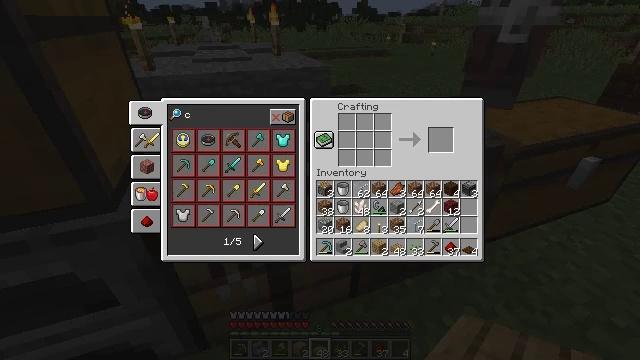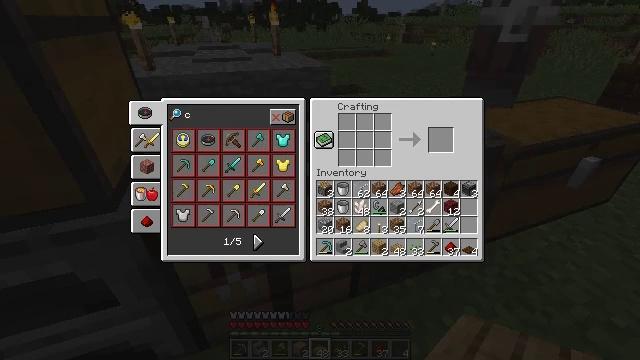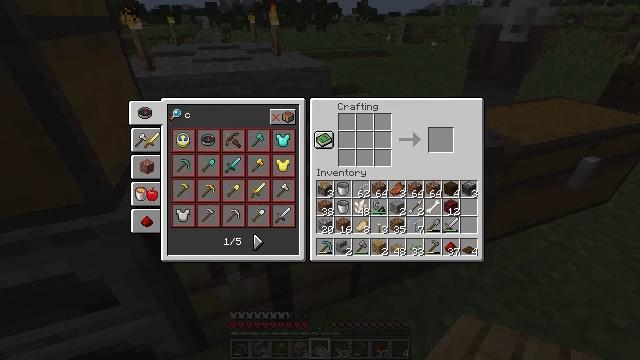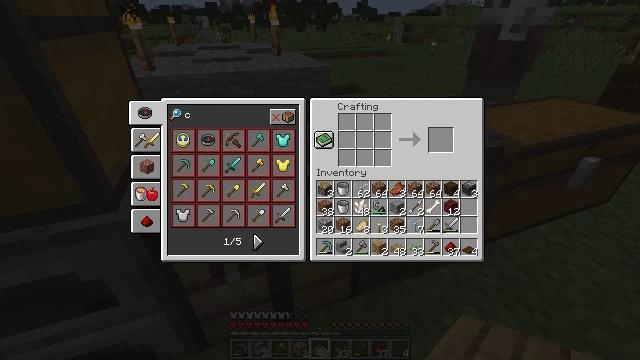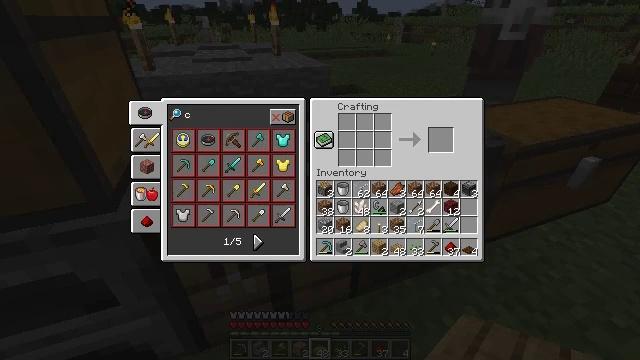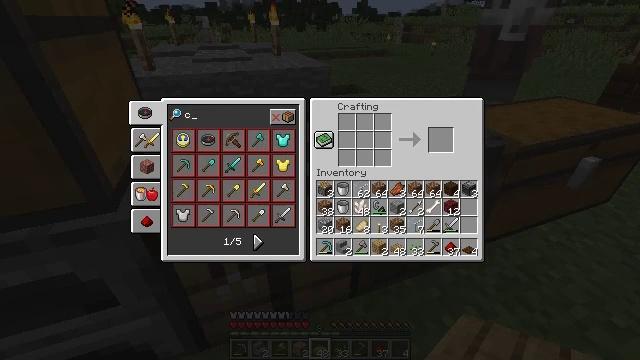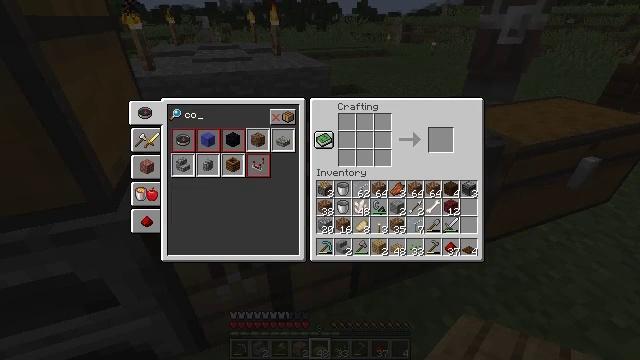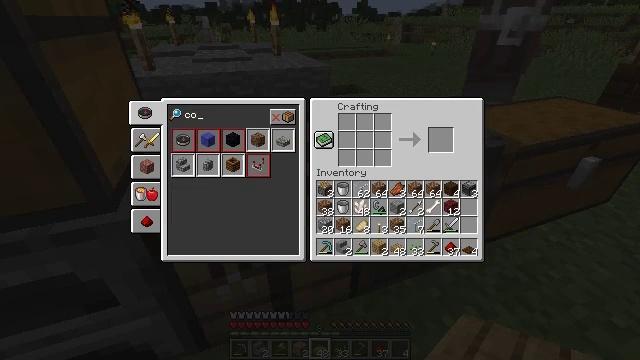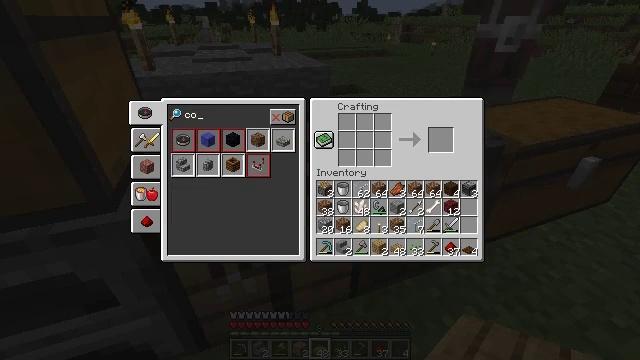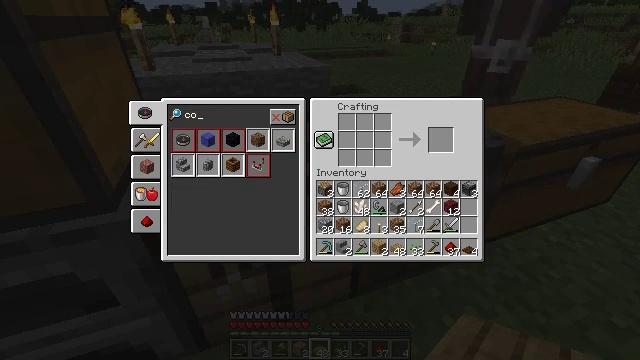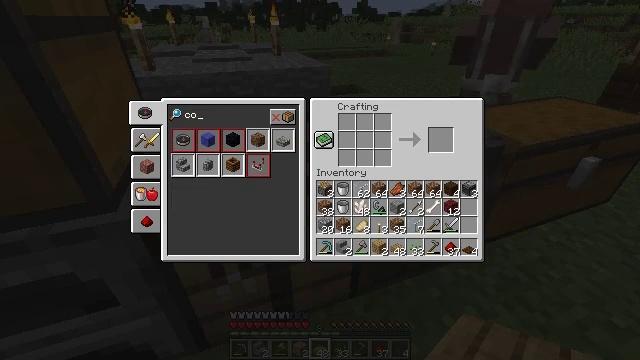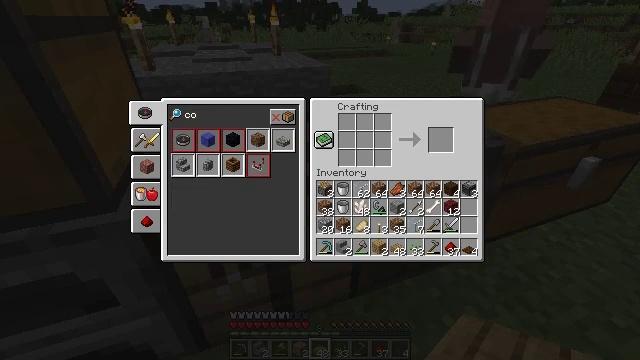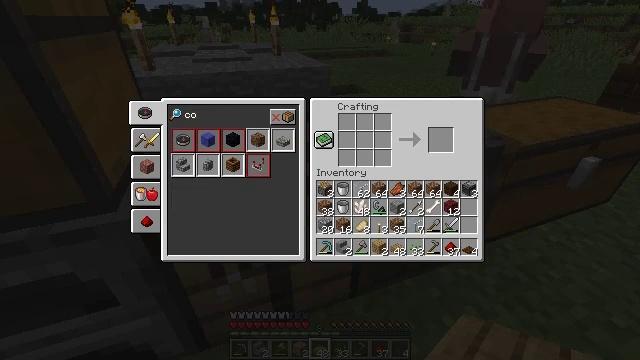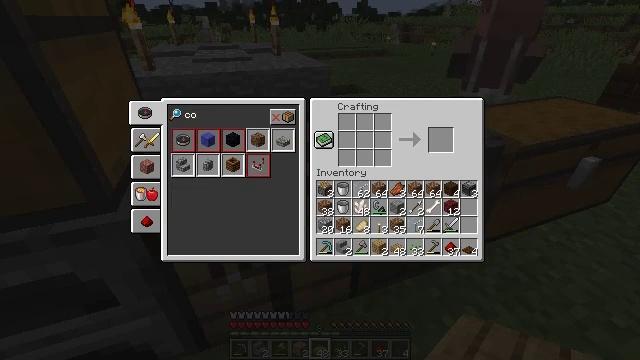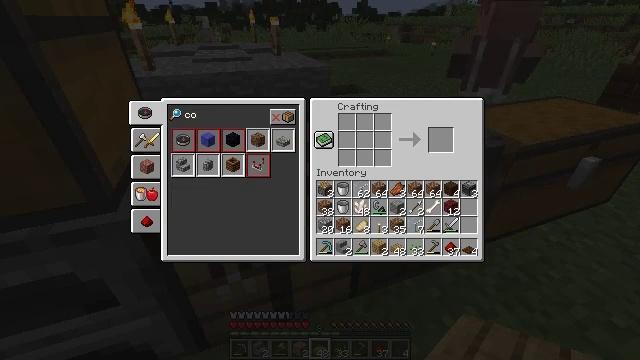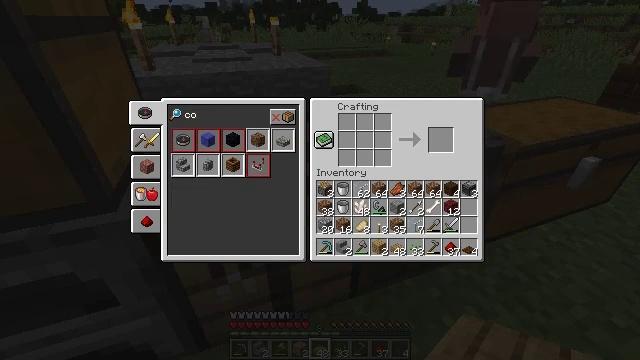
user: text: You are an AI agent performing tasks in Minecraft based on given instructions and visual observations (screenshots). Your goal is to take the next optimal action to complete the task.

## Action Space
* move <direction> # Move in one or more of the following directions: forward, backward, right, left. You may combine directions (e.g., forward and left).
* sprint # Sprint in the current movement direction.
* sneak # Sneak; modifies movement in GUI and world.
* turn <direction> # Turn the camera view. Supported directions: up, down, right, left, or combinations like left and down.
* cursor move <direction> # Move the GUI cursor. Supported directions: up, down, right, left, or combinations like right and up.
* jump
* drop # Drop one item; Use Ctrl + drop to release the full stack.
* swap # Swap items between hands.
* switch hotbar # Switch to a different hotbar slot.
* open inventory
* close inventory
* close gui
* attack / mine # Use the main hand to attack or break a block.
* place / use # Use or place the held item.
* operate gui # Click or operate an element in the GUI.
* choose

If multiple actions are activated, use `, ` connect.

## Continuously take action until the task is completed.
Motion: motion action
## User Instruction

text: Open the crafting table and craft a composter.
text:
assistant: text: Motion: no_op
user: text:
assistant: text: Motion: no_op
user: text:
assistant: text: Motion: no_op
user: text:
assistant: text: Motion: no_op
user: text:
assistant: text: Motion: no_op
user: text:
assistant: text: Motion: no_op
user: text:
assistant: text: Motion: no_op
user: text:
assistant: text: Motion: no_op
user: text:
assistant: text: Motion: no_op
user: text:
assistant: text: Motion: no_op
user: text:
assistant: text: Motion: no_op
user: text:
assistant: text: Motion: no_op
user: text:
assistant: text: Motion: no_op
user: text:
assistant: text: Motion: no_op
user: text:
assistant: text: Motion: no_op
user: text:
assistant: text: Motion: no_op
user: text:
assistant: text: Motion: no_op
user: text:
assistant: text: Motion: no_op
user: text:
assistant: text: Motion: no_op
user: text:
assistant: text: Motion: no_op
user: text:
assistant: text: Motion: no_op
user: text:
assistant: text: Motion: no_op
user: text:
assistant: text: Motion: no_op
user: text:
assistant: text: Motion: no_op
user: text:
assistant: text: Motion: no_op
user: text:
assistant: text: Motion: no_op
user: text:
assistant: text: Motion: no_op
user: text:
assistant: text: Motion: no_op
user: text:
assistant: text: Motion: no_op
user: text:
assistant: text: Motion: no_op